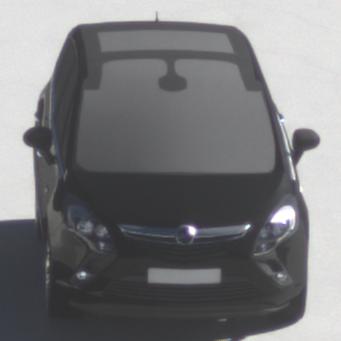
Make: Opel
Model: Zafira Tourer 1.8
Detailed model: Zafira (C) Tourer
Model produced from: 2012/01
Model produced until: 2015/06
Doors: 5
Color: black
Road condition: dry road
Daytime: morning or afternoon
Contrast: high contrast